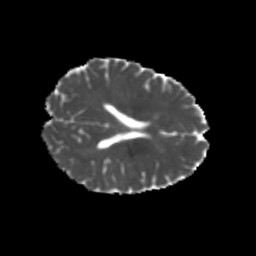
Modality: MD
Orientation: axial
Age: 20
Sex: male
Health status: healthy
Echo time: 0.074 s